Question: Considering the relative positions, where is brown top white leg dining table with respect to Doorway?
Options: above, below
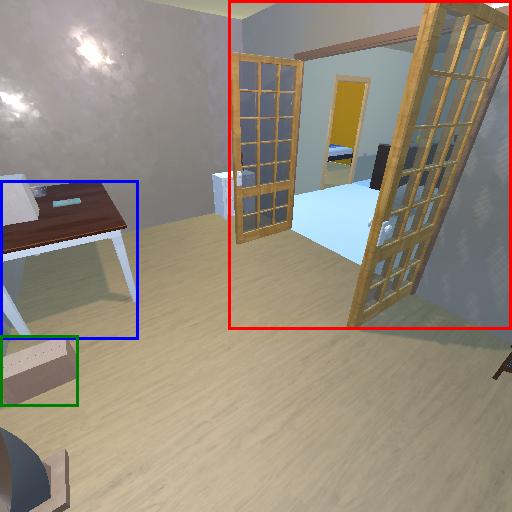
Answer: above